Question: On the simulator I have noticed that my app has a red circle next to the app title, similar to the blue circle that appears next to newly downloaded apps, however just red instead.
This is what it looks like:

What does this imply?
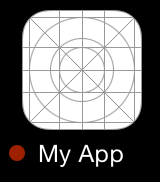
Answer: I got the Actual Solution for this problem it is due to provisioning Profile. if you are using live app provisioning profile in your app Build setting , change it and after that you will never see that orange circle.